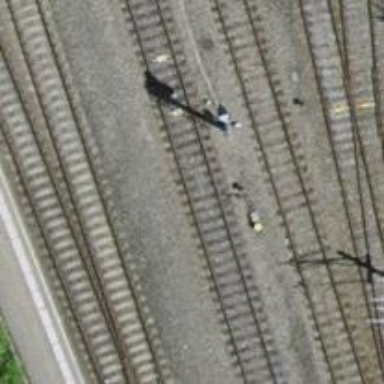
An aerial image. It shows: Railway signal.